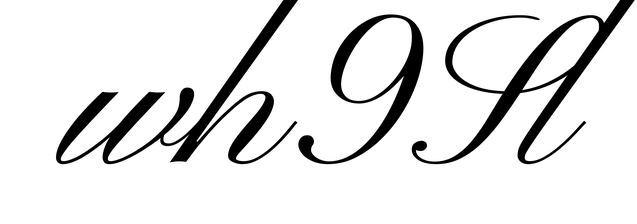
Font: PinyonScript-Regular